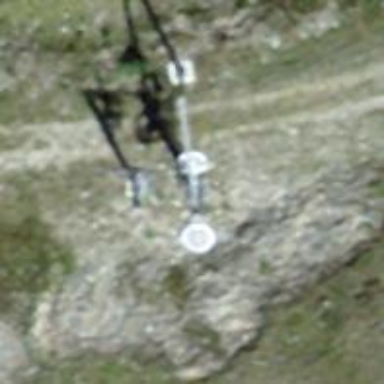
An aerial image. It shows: Pylon used for aerialway.